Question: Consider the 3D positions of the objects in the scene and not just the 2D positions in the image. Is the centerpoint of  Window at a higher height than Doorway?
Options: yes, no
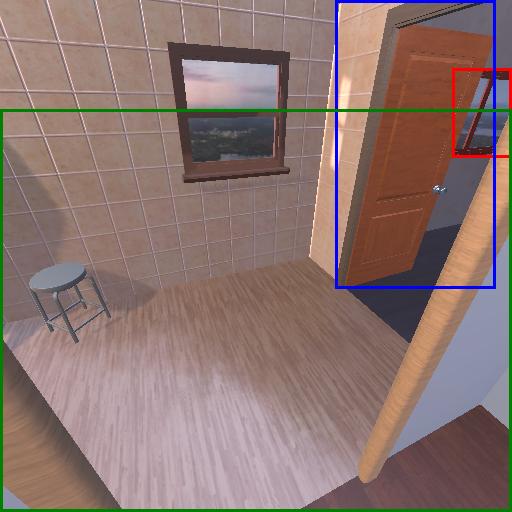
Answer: yes